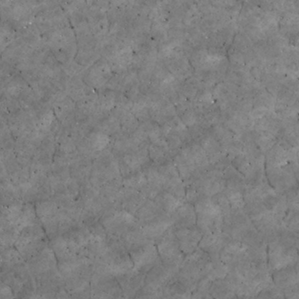
Label: non_frost